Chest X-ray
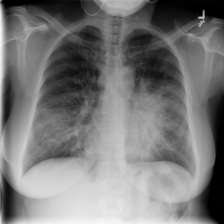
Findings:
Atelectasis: negative
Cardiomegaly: negative
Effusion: negative
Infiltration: negative
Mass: negative
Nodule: negative
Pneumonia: negative
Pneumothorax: negative
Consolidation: negative
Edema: negative
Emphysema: negative
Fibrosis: negative
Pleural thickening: negative
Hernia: negative